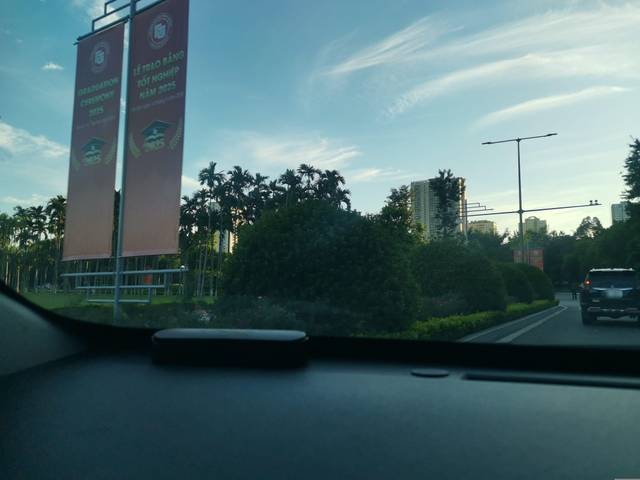
Region: Vietnam
Coordinates: 21.004, 105.789